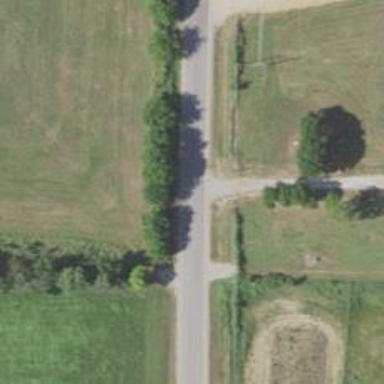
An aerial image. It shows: Secondary road.